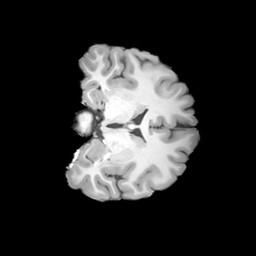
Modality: T1w
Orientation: coronal
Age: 22
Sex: female
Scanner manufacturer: siemens
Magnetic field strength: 3 T
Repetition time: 2 s
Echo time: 0.0024 s